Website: walmart
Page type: gifting
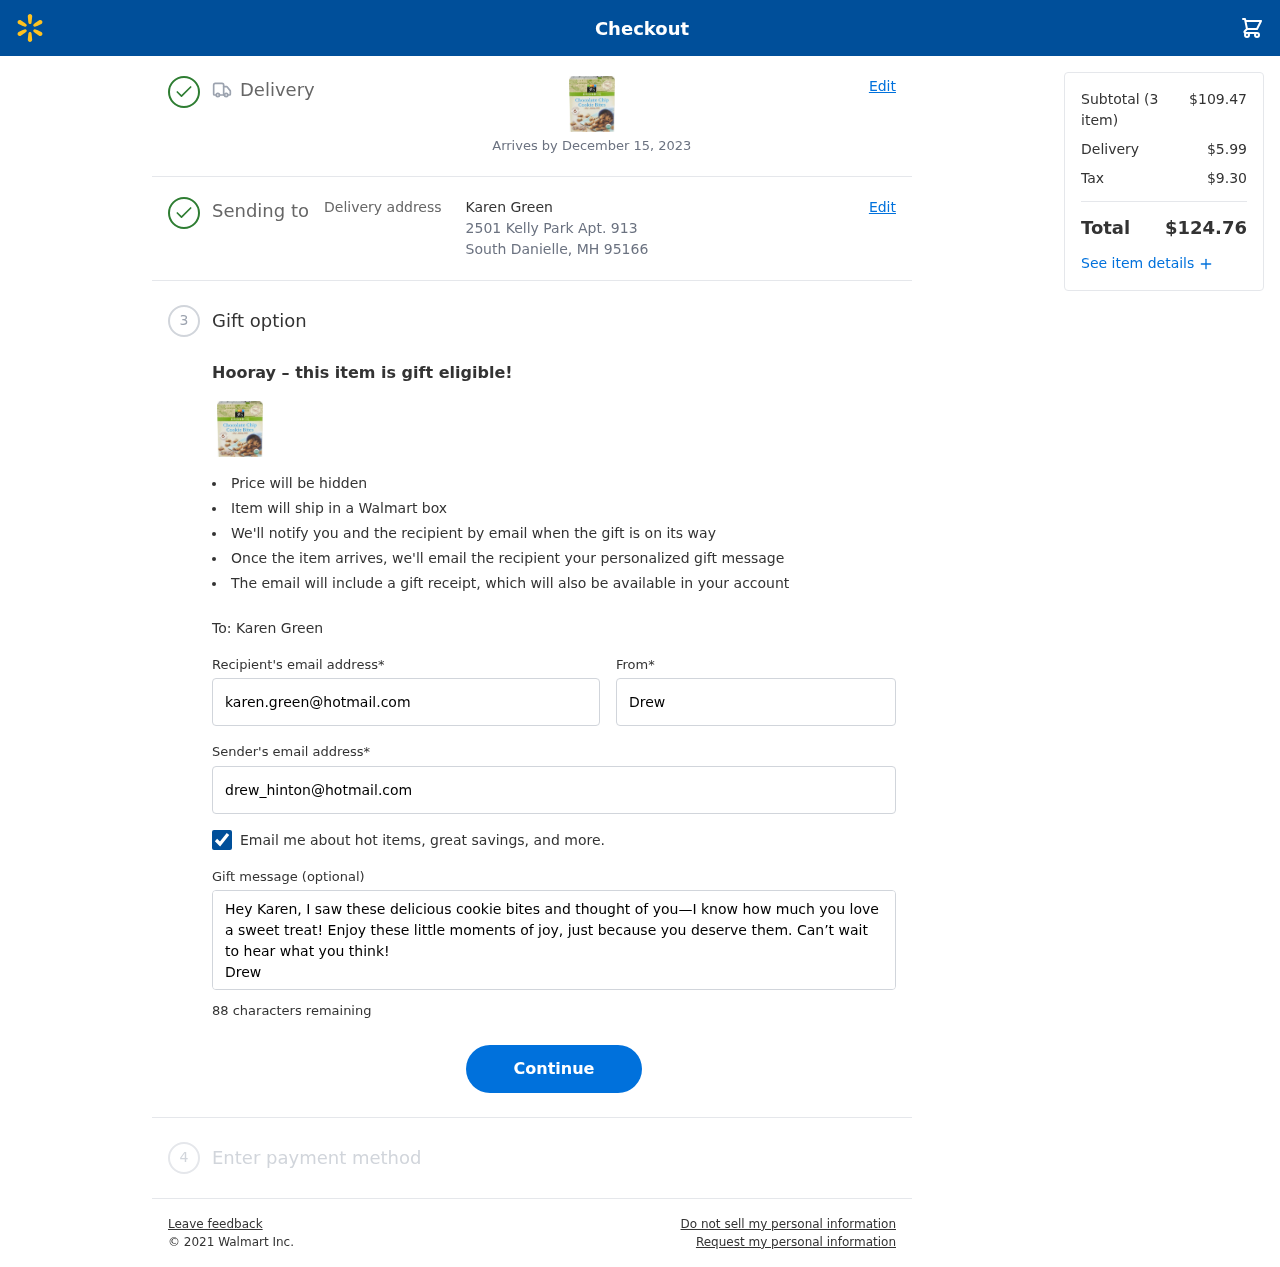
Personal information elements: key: PII_CITY_STATE_ZIP
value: South Danielle, MH 95166
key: PII_EMAIL
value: drew_hinton@hotmail.com
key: PII_FIRSTNAME
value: Drew
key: PII_GIFT_EMAIL
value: karen.green@hotmail.com
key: PII_GIFT_FULLNAME
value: Karen Green
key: PII_GIFT_MESSAGE
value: Hey Karen, I saw these delicious cookie bites and thought of you—I know how much you love a sweet treat! Enjoy these little moments of joy, just because you deserve them. Can’t wait to hear what you think!
Drew
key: PII_STREET
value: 2501 Kelly Park Apt. 913
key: PII_GIFT_FIRSTNAME
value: Karen
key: PII_GIFT_LASTNAME
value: Green
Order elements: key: ORDER_DELIVERY_DATE
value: Arrives by December 15, 2023
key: ORDER_NUM_ITEMS
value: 3
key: ORDER_SUBTOTAL
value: $109.47
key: ORDER_SHIPPING_COST
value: $5.99
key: ORDER_TAX
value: $9.30
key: ORDER_TOTAL
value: $124.76